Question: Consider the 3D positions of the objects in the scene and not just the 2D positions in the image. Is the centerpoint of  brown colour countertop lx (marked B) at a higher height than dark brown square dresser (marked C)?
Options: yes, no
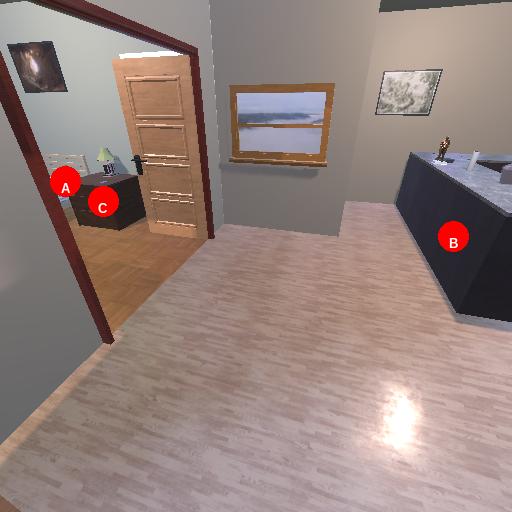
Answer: yes